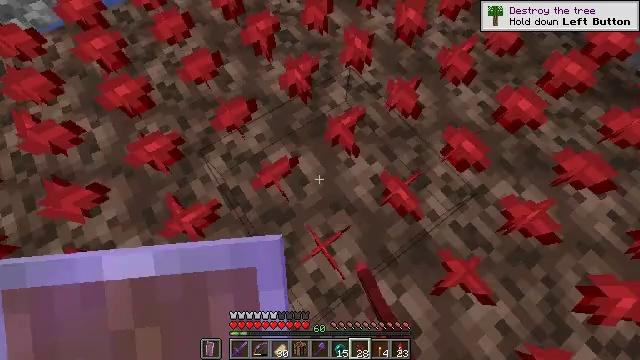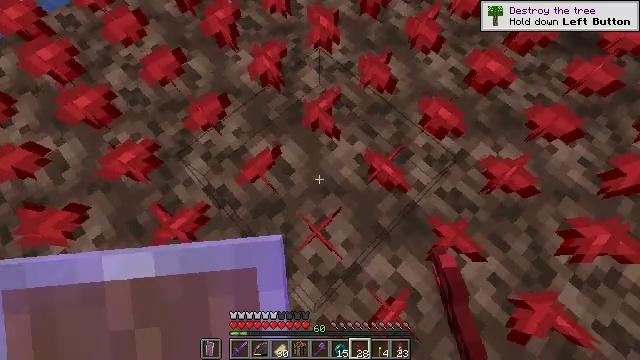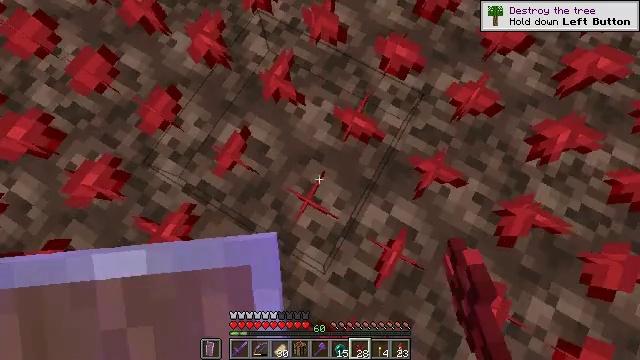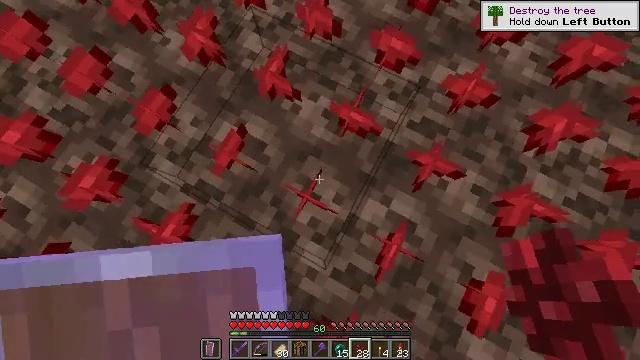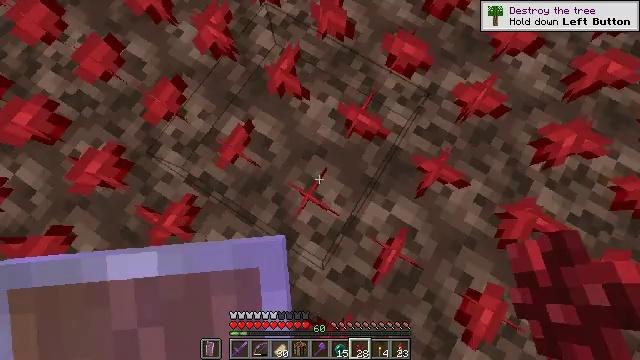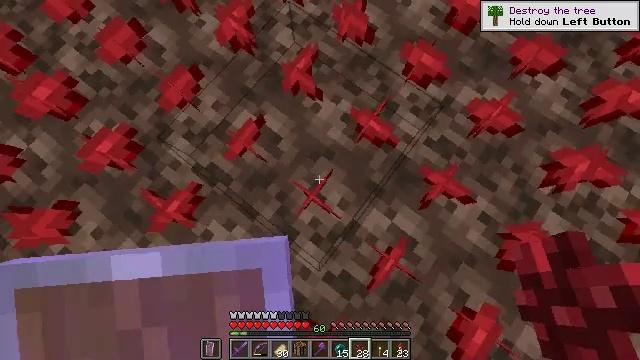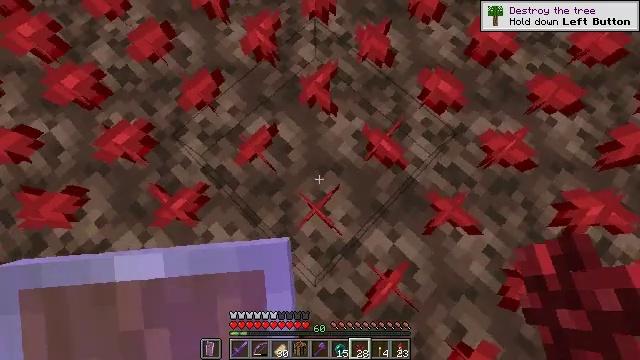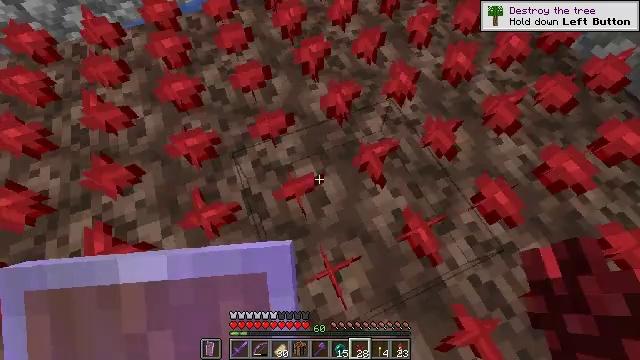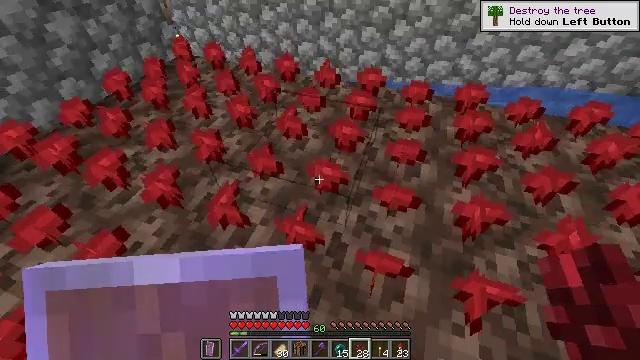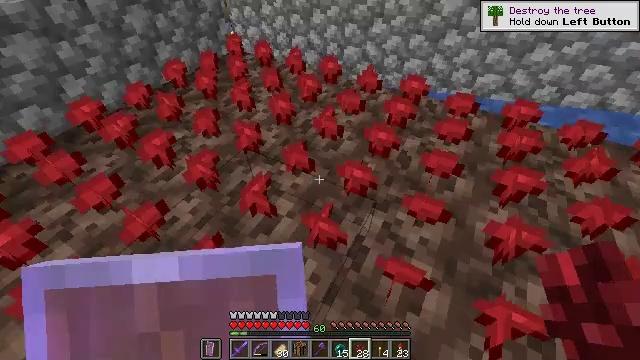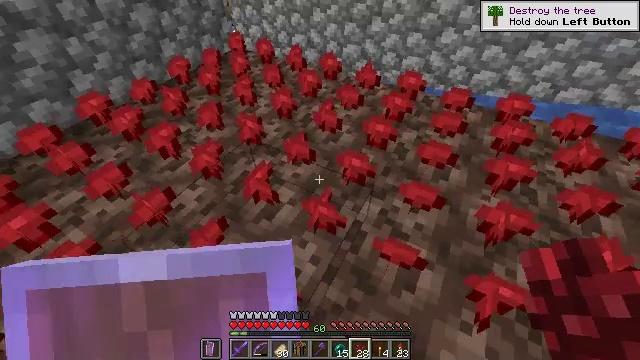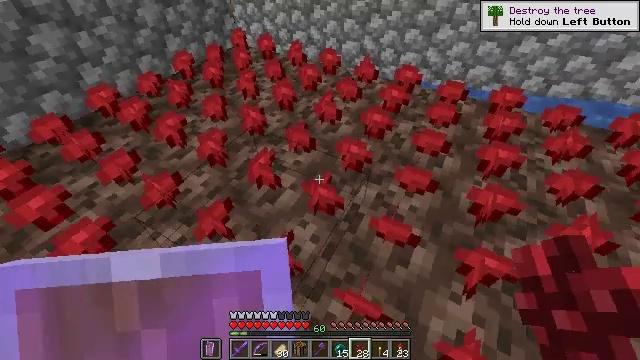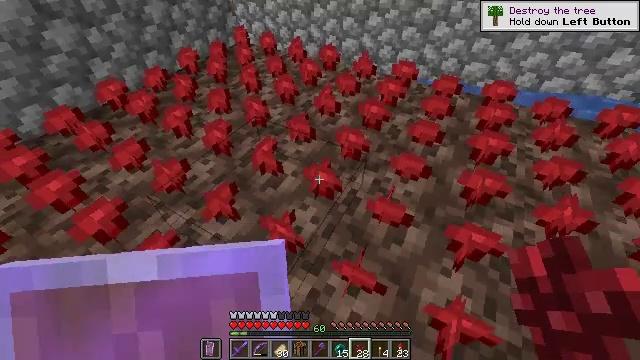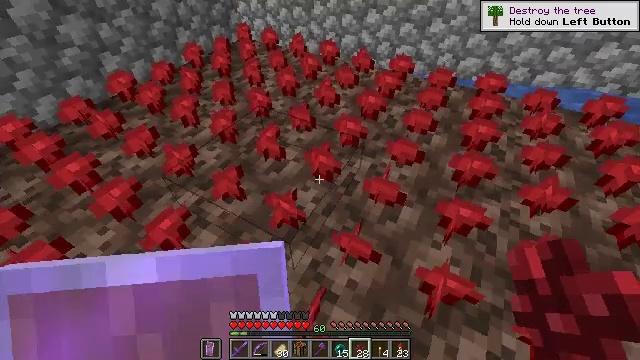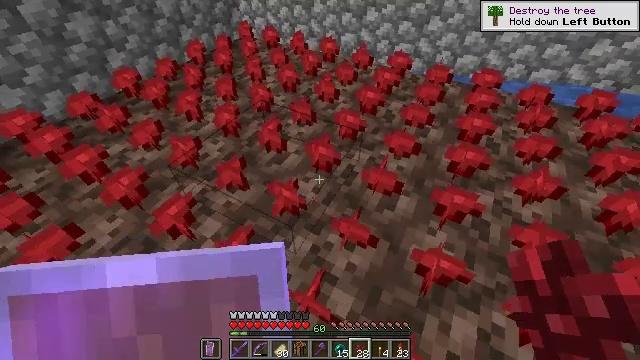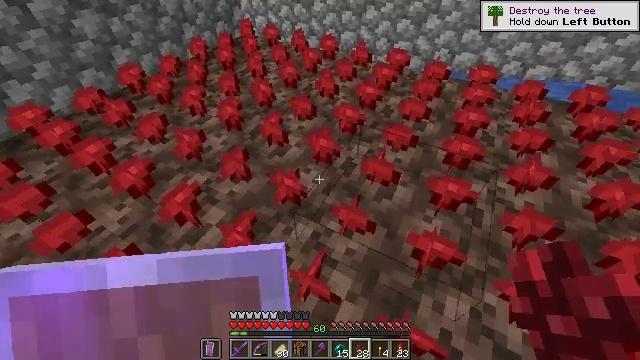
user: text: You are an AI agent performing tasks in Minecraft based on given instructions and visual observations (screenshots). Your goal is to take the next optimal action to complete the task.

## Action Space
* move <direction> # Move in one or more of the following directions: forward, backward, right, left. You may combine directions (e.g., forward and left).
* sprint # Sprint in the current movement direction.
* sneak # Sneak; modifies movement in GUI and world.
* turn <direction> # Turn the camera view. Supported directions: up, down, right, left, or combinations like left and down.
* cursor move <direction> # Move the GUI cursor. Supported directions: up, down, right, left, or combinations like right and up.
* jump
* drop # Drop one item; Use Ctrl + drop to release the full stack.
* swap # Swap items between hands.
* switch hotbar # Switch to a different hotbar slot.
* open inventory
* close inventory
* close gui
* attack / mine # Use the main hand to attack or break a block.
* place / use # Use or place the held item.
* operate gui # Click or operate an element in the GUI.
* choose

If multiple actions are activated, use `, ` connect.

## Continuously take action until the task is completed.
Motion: motion action
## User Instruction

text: drop nether wart
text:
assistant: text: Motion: turn right and down, use / place
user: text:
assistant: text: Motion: turn right and down, use / place
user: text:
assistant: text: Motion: turn right, use / place
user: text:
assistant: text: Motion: turn left, use / place
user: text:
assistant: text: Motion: turn left, use / place
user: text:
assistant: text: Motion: turn left and up, use / place
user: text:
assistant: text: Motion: turn left and up, use / place
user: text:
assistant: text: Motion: move back, turn left and up, use / place
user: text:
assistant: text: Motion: move back, turn left, use / place
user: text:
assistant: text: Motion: move back, use / place
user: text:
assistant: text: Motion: move back, use / place
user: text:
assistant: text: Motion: move back, use / place
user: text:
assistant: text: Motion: move back
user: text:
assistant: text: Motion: move back
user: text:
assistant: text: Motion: move back
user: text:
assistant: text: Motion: move back
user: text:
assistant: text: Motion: move back, turn left and up
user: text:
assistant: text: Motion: move back, turn left and up
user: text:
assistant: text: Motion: move back, turn left and up
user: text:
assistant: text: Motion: move back, use / place
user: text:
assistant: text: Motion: use / place
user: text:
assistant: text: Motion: use / place
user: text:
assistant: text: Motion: use / place
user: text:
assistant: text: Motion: use / place
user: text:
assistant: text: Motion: use / place
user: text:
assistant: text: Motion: use / place
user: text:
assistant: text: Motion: use / place
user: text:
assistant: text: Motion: use / place
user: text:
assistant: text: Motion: use / place
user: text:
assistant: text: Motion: turn left